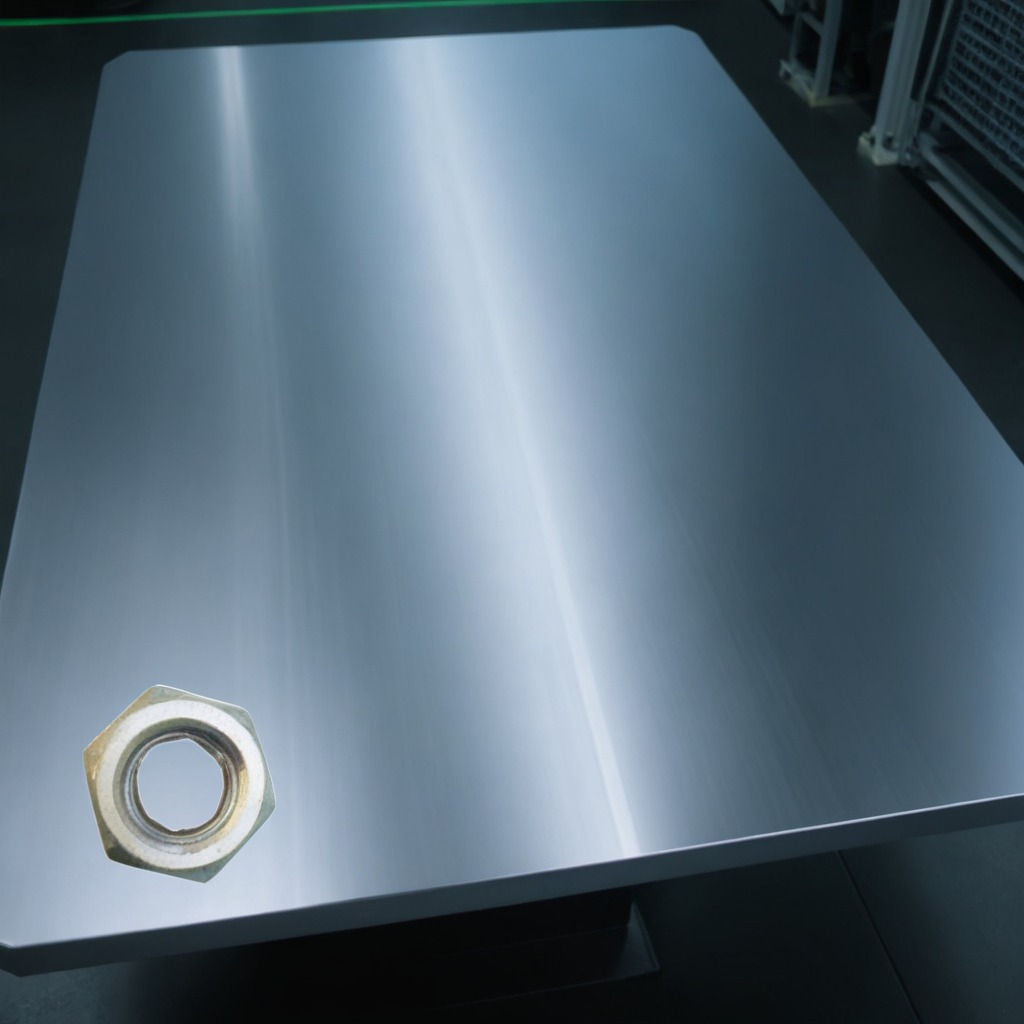
A metal nut is lying on the metal table in a machine shop under fluorescent lights.